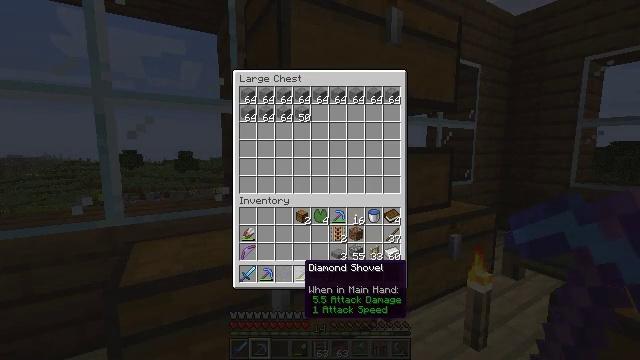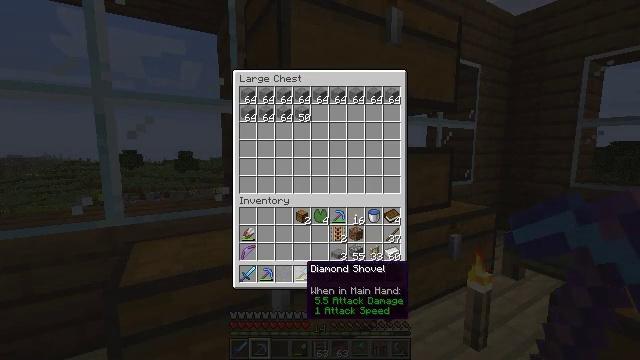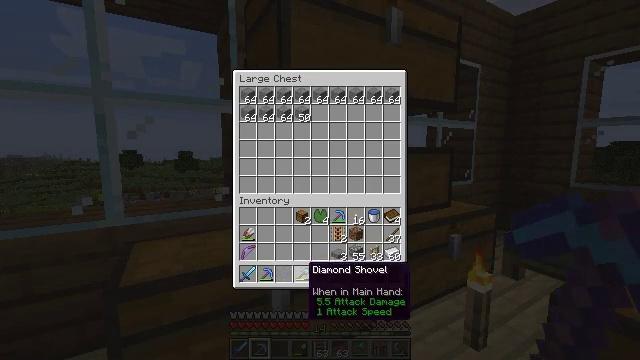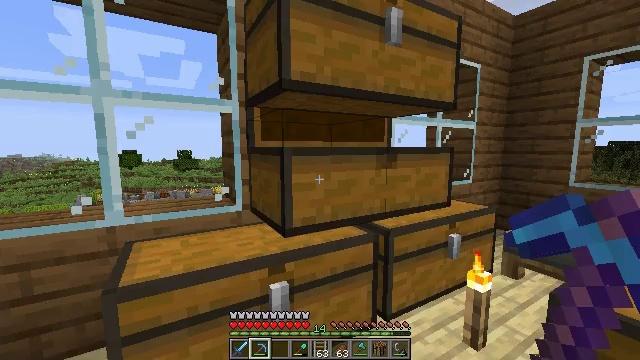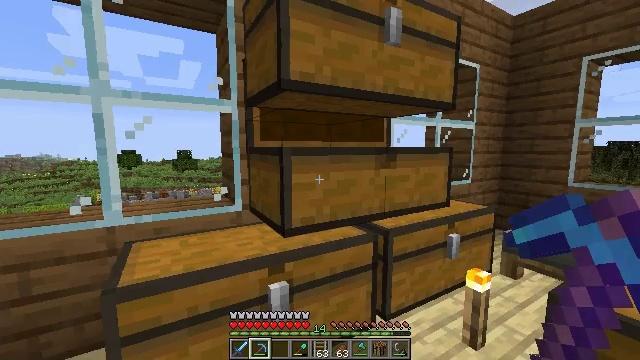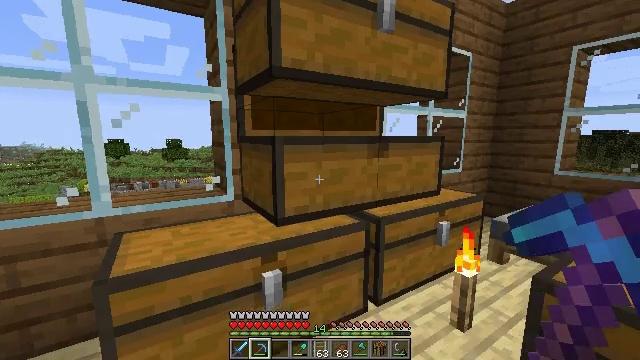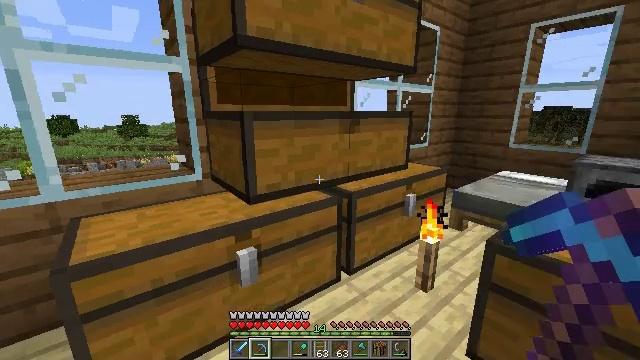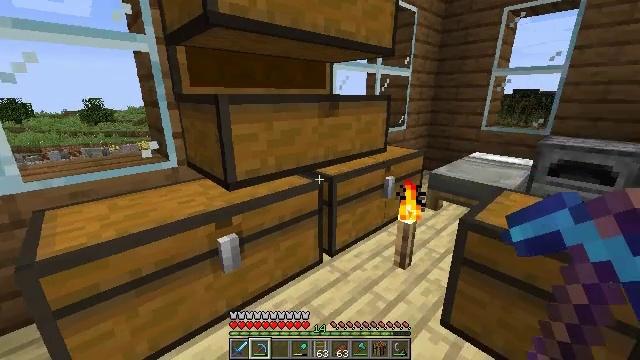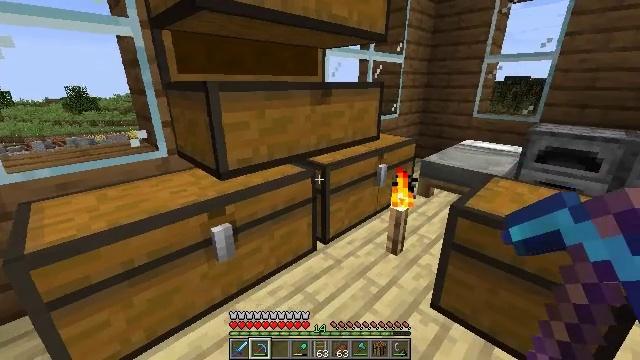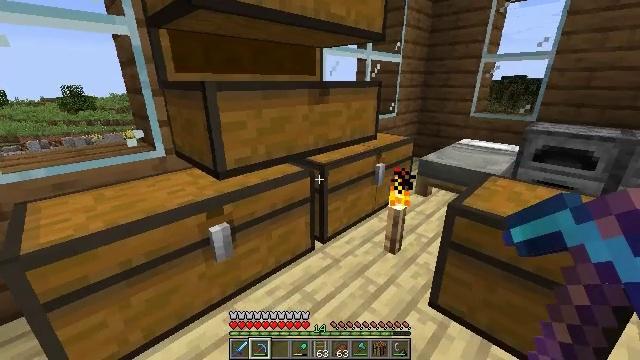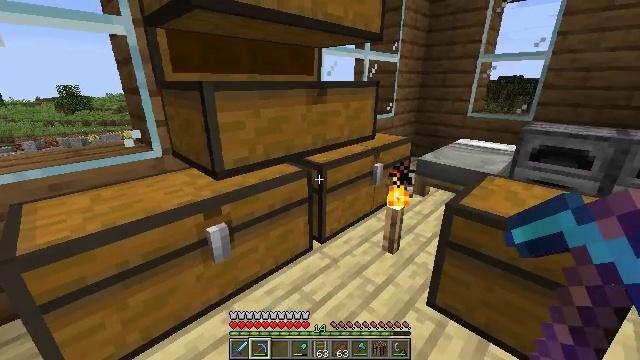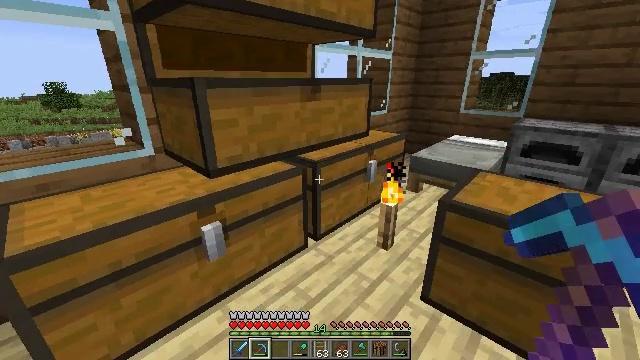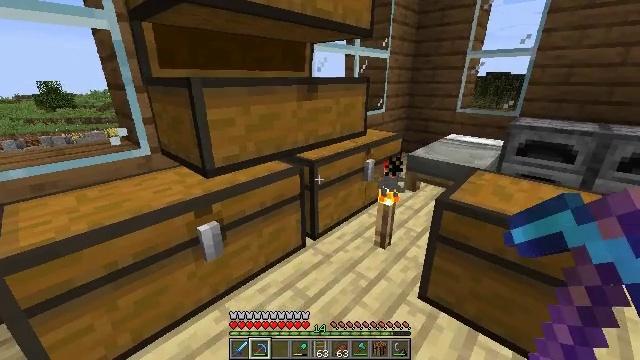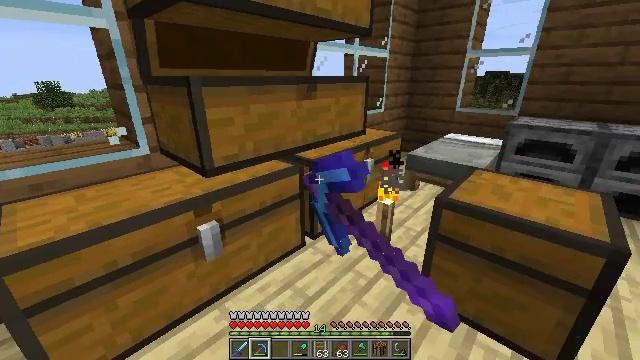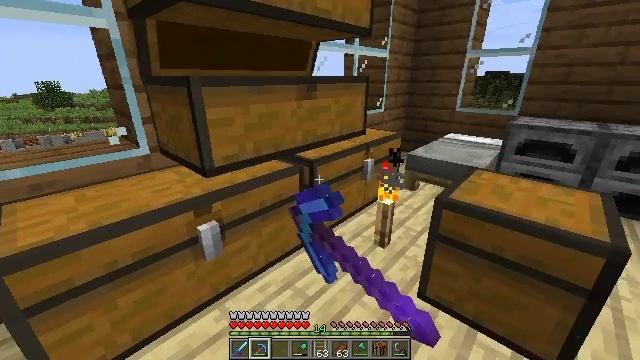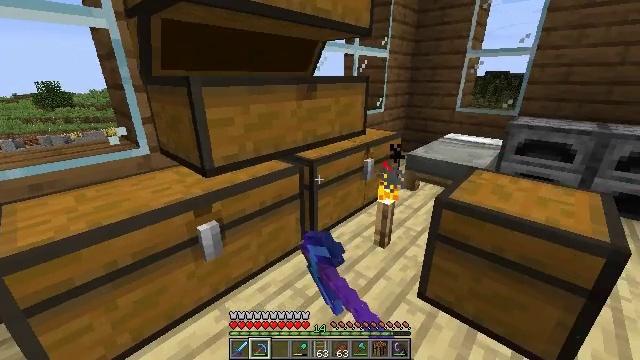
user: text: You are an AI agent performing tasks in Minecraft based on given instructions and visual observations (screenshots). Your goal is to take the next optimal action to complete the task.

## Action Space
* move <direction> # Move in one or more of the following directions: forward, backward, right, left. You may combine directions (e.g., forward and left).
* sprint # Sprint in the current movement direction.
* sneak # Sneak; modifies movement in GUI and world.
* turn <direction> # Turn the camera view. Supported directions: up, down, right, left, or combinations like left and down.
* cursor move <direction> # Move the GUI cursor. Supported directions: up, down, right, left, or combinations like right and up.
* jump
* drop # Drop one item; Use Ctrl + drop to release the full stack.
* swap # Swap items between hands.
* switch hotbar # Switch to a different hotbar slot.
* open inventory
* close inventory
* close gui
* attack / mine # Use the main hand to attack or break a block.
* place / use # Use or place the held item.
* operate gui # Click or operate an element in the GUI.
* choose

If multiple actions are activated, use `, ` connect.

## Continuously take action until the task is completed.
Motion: motion action
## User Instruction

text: Kill the chicken.
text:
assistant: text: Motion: sneak
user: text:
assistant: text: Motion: no_op
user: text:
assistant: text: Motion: no_op
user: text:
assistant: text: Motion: no_op
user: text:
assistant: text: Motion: turn right and down
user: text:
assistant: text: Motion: turn right and down
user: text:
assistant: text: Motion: turn right and down
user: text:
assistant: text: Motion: turn right and down
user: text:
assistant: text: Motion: no_op
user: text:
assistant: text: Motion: no_op
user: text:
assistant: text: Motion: turn right
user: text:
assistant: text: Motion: use / place
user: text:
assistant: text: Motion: use / place
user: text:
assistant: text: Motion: use / place
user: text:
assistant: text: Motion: no_op
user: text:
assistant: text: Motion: no_op
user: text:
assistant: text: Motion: no_op
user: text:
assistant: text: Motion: no_op
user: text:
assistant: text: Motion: no_op
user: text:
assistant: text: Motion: no_op
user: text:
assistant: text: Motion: no_op
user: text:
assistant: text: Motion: turn down
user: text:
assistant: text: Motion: turn down
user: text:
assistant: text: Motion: no_op
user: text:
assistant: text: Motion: turn down
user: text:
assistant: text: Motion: turn down
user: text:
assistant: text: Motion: no_op
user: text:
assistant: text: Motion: no_op
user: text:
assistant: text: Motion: no_op
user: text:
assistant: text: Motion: no_op